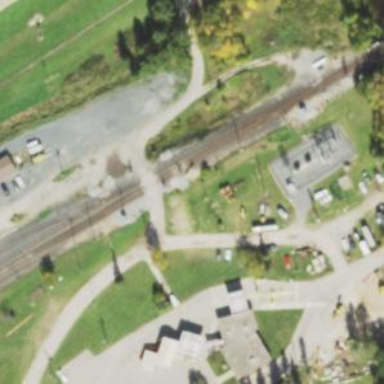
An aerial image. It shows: Railway siding with rails.